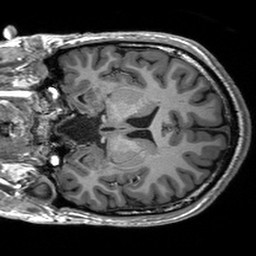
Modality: T1w
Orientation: coronal
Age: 20
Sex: male
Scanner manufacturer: siemens
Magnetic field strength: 3 T
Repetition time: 2.53 s
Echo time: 0.00227 s